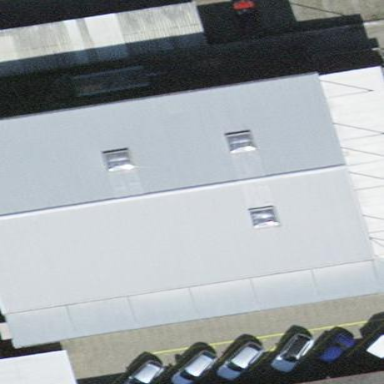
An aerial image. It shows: Building.